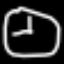
Label: clock